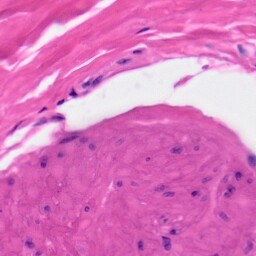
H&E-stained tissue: Skin